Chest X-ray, PA view. Patient: 55 years old, sex F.
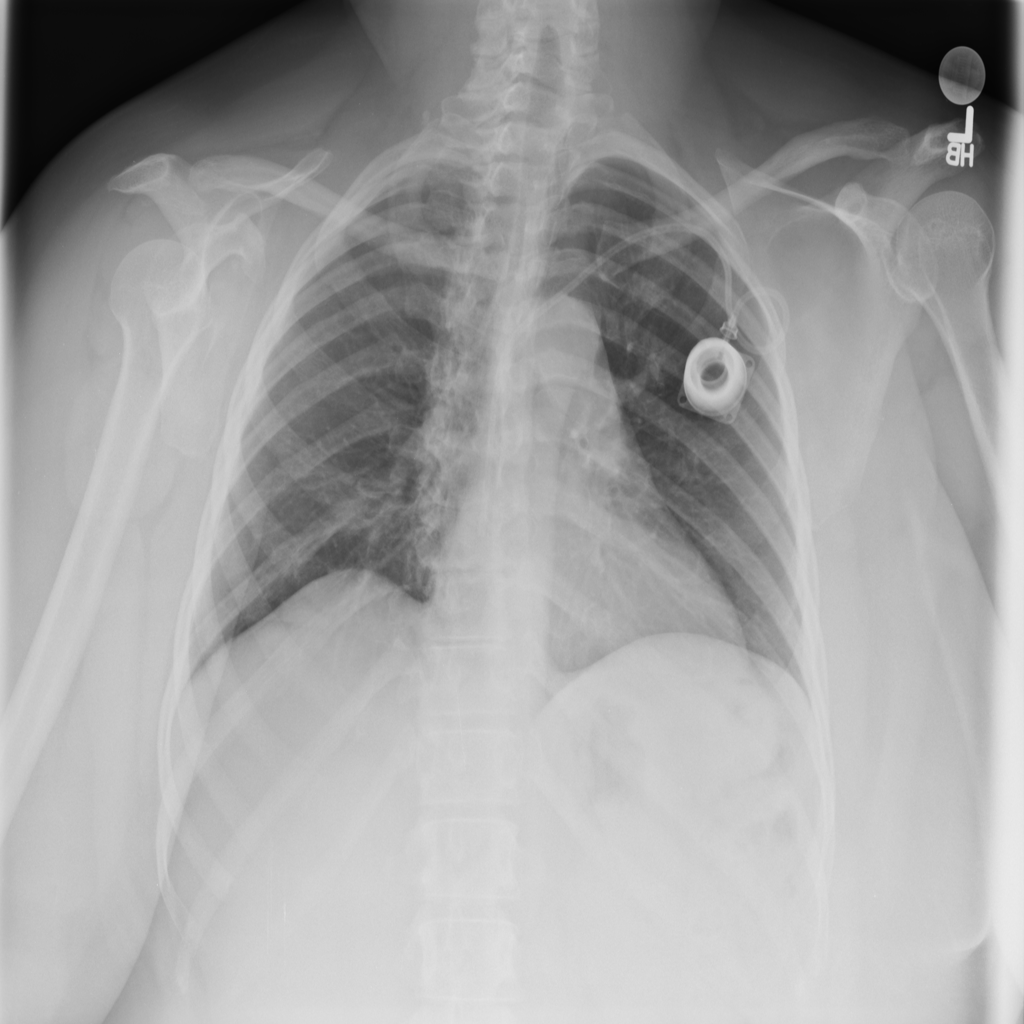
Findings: No Finding